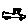
Label: car